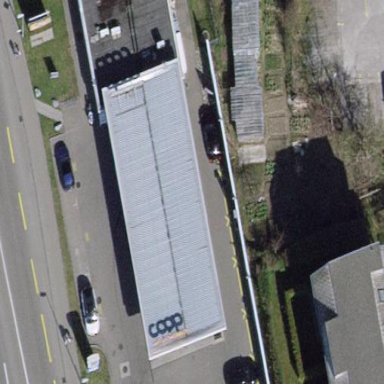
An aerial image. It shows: Fuel station with roof.